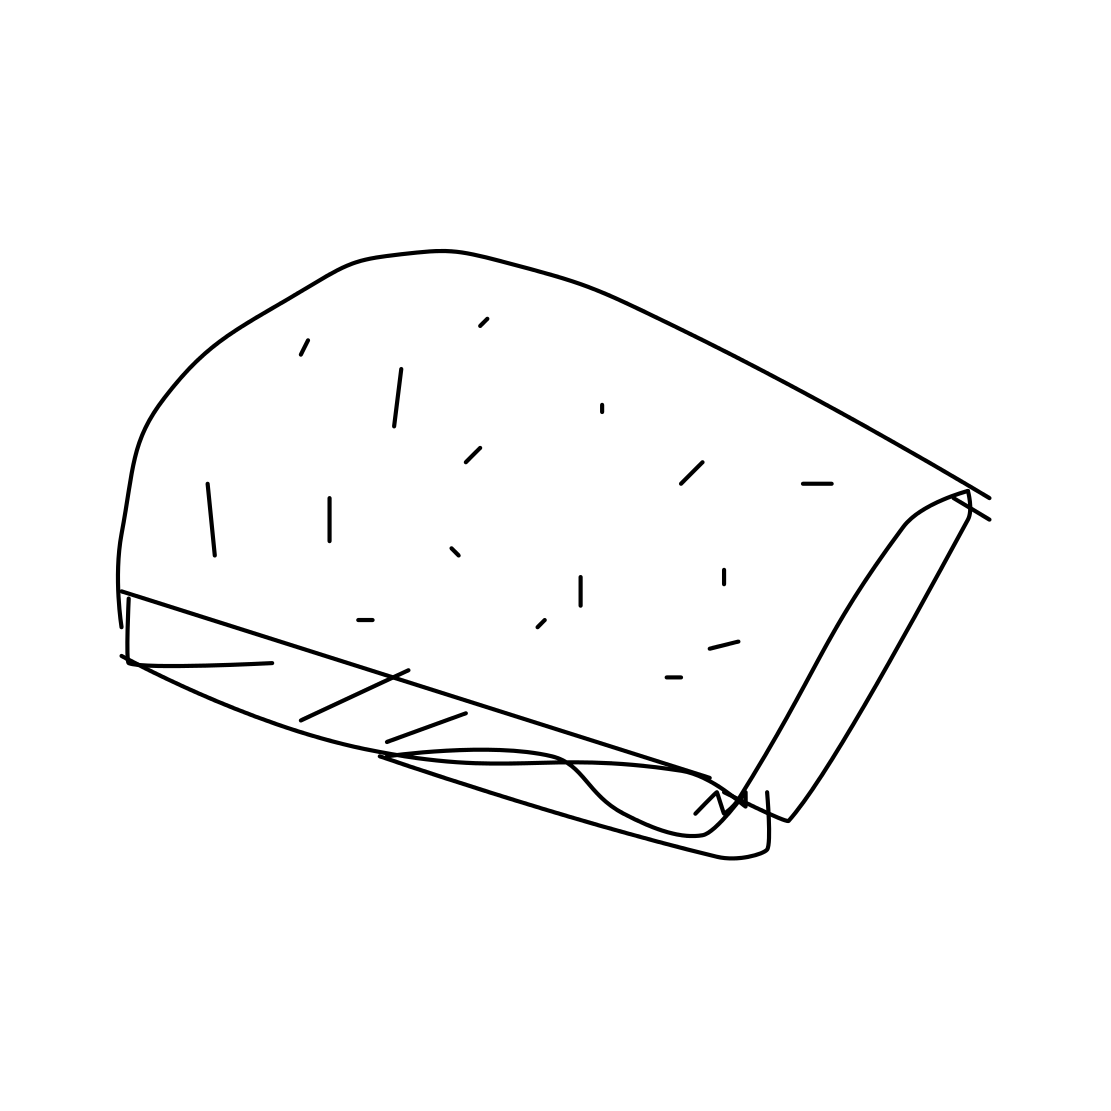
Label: bread